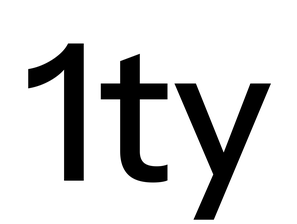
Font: InstrumentSans_Medium